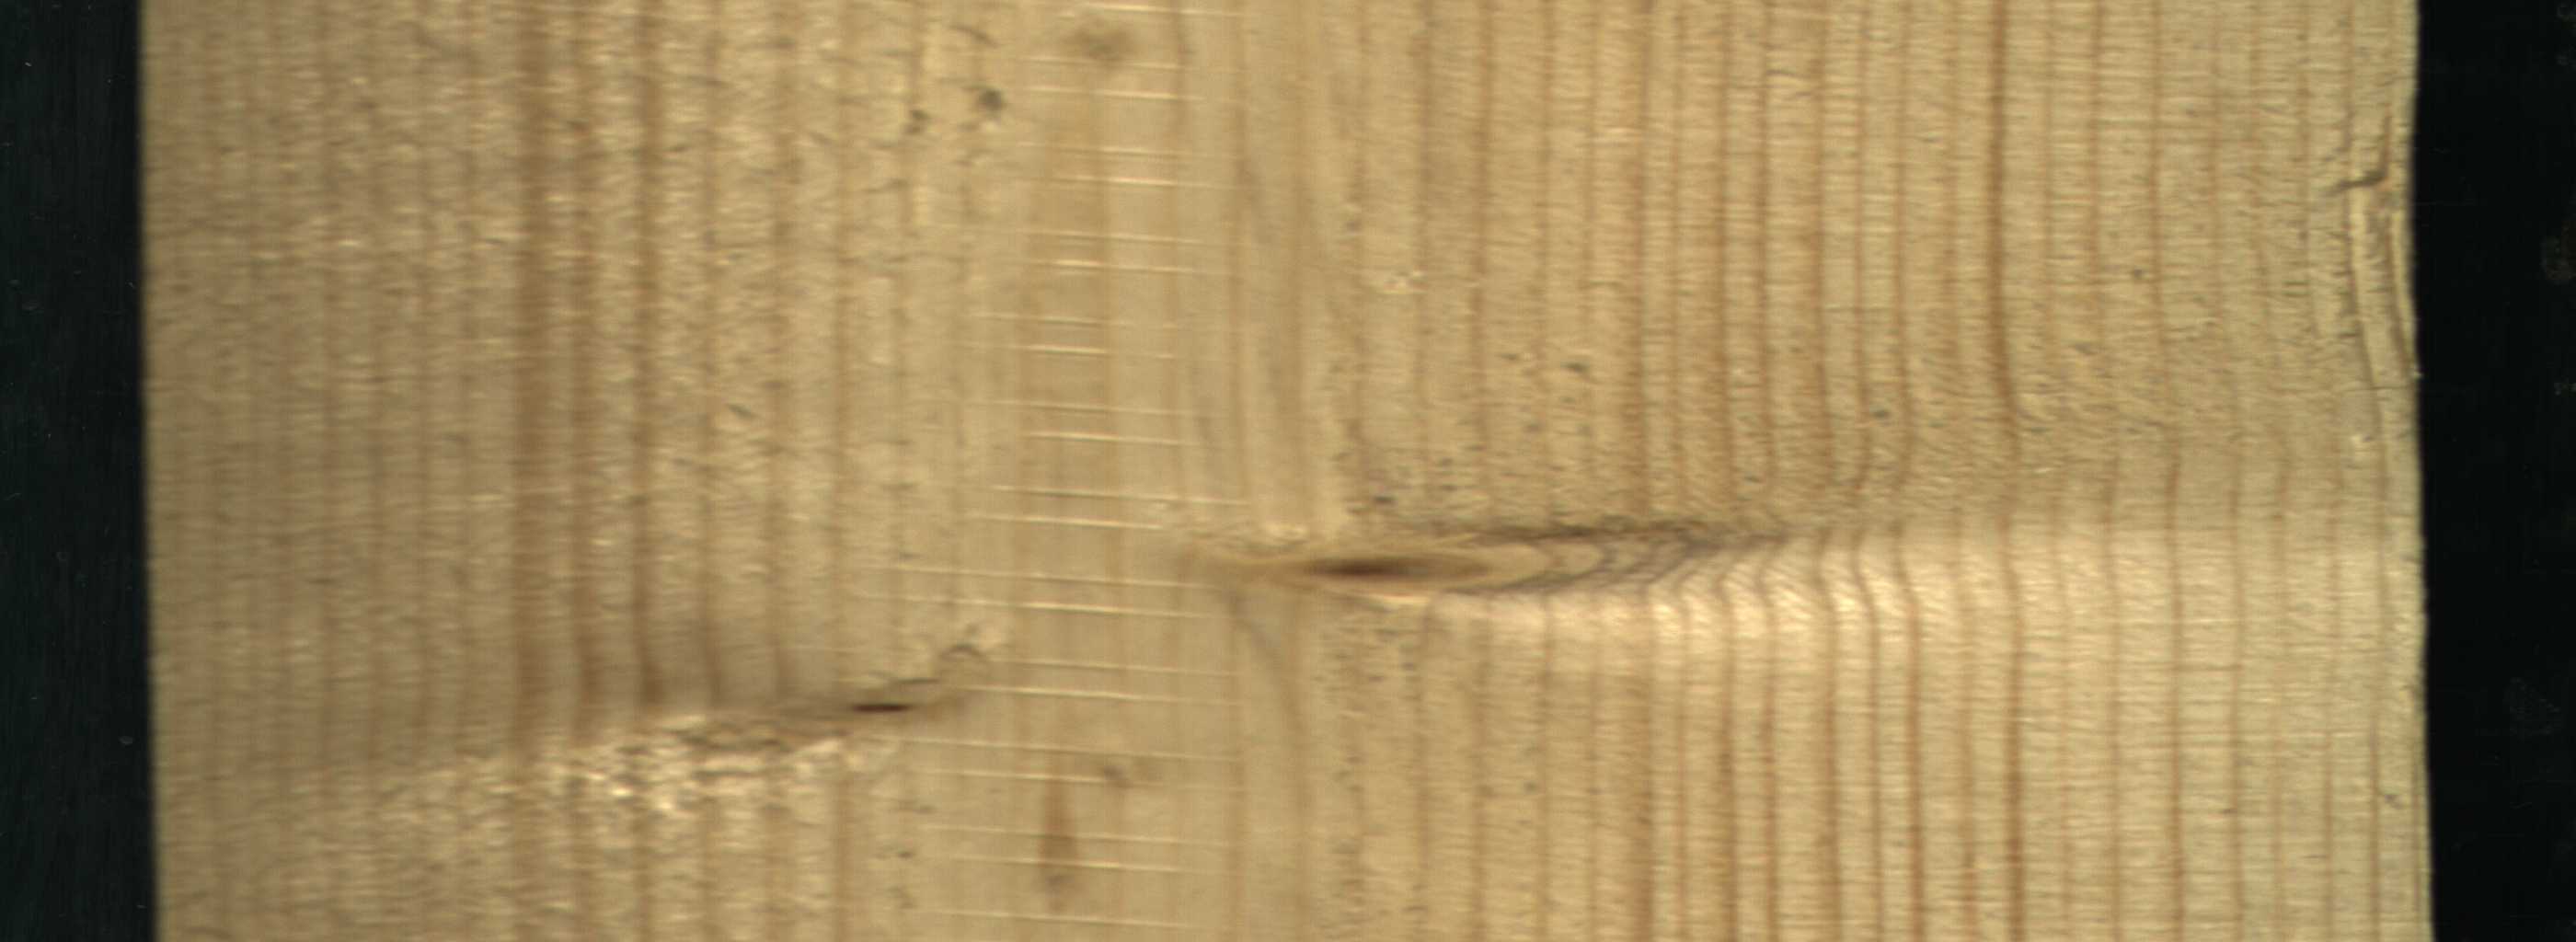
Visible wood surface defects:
Live_Knot
Live_Knot